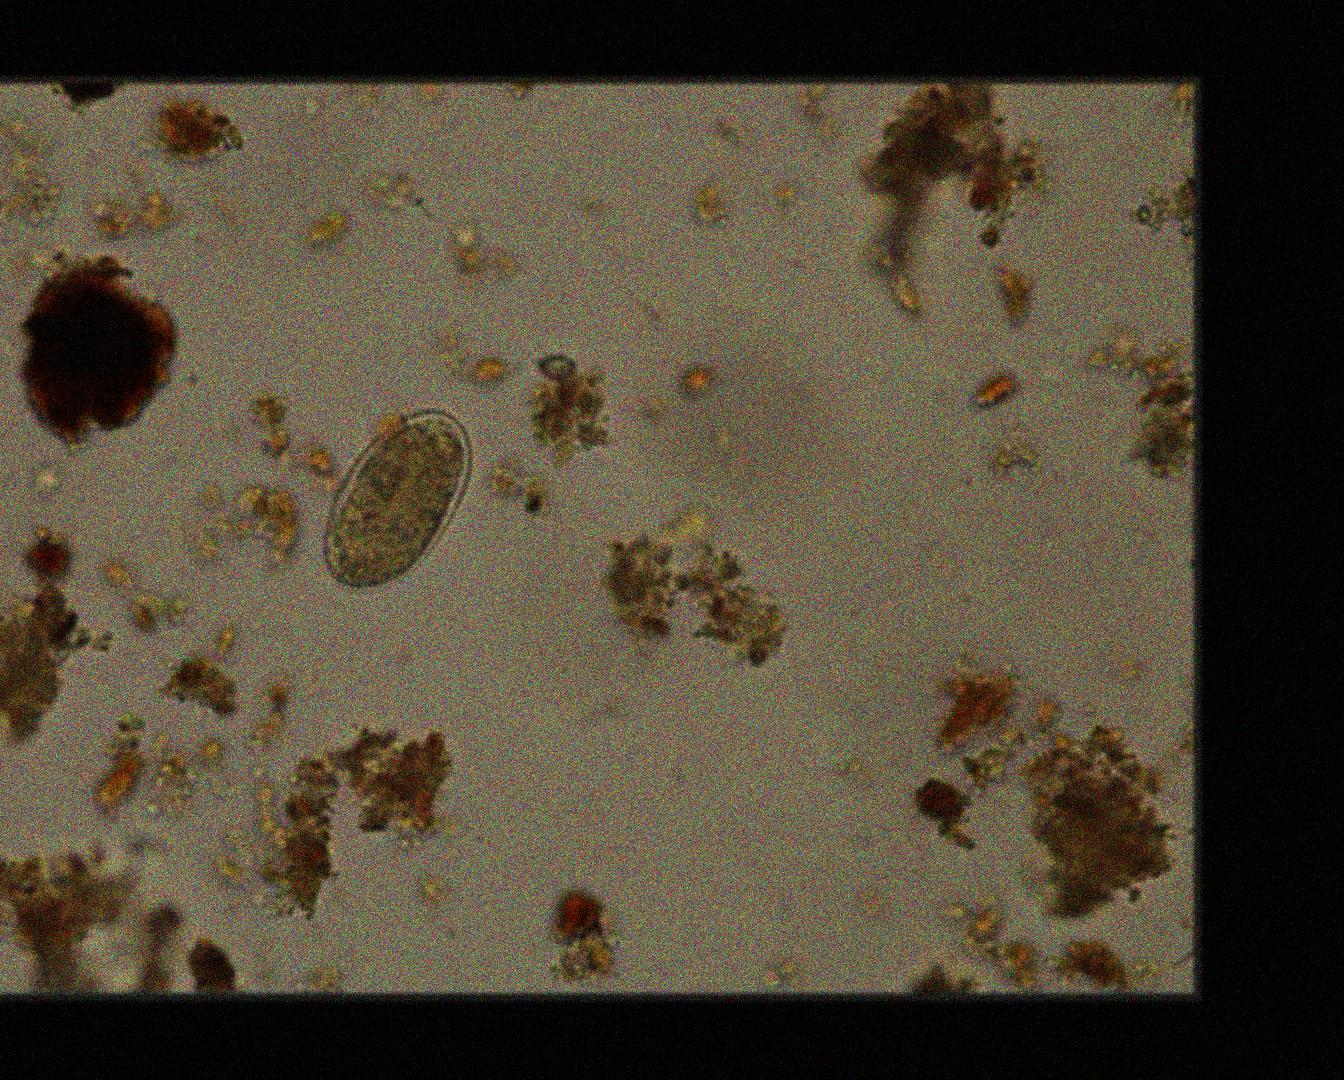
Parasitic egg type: Hookworm egg